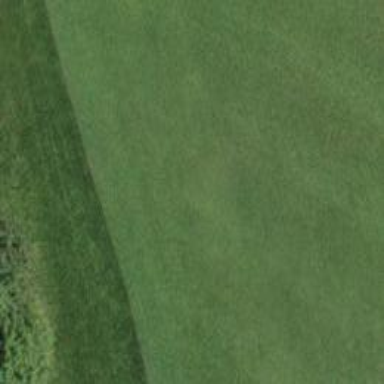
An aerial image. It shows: Golf hole.